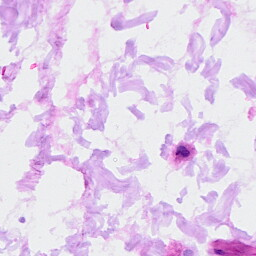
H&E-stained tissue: Ovarian